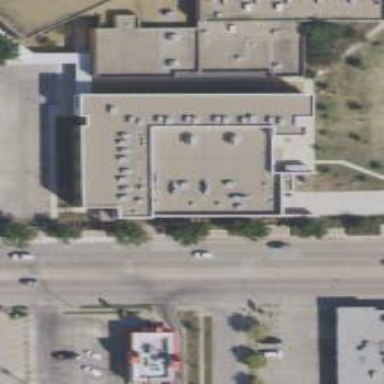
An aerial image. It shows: School building.